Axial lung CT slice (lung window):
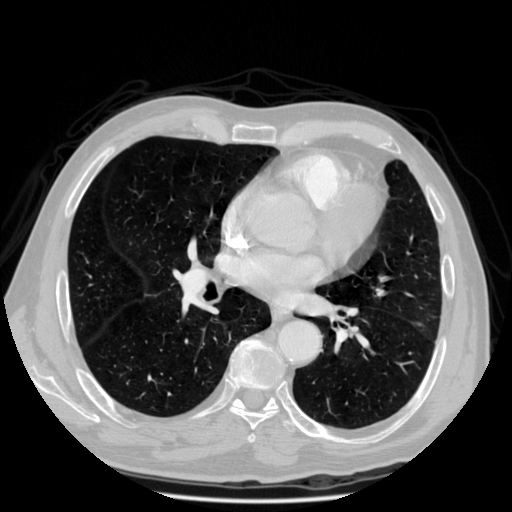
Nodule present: no